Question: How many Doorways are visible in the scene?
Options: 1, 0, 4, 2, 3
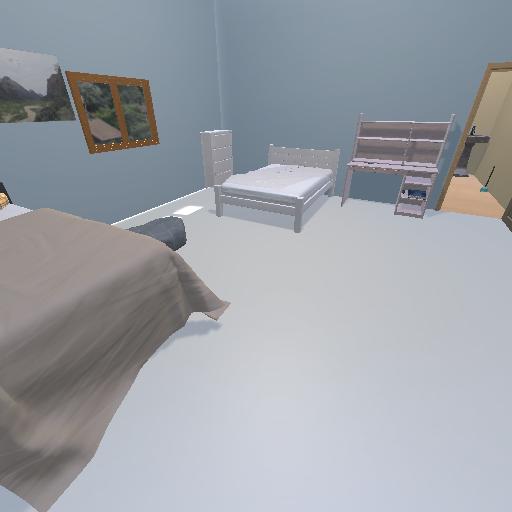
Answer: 1